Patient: sex M, age 32
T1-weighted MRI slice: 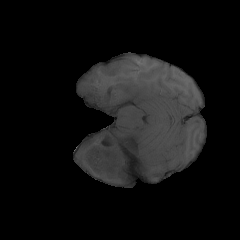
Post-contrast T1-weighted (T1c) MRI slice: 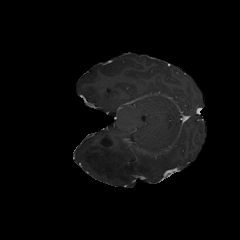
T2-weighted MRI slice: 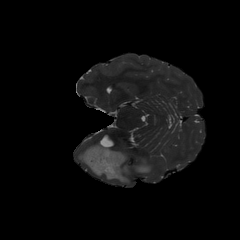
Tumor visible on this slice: yes
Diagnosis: Astrocytoma, IDH-mutant
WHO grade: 2